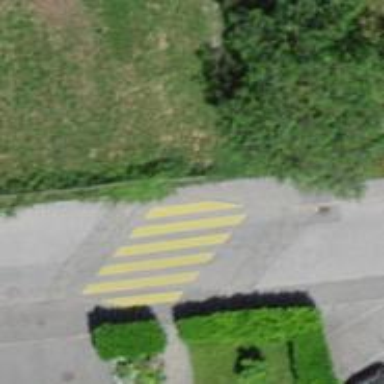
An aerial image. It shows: Marked crossing on footway with traffic-calming table.